Question:
The following is a screen capture of the issue that i'm faced with. The drop down menu is supposed to appear under the second menu item in the top menu.
The HTML is,
'''
<nav class="nav">
<ul>
<li class="menu-item">Hi Alexander!</li>
<li class="menu-item"><a>My Account</a>
<div class="my-sub-menu">
<ul class="sub-list">
<li class="list-item"><a>History</a></li>
<li class="list-item"><a>Personal Details</a></li>
<li class="list-item"><a>Preferences</a></li>
<li class="list-item"><a>Bonuses</a></li>
<li class="list-item"><a>Wishlist</a></li>
<li class="list-item"><a>Newsletter</a></li>
<li class="list-item"><a>Invite Friends</a></li>
<li class="list-item"><a>FAQ</a></li>
<li class="list-item"><a>Sign out</a></li>
</ul>
</div>
</li>
<li class="menu-item"><a>Contact Us</a></li>
<li class="menu-item"><a>Chat</a></li>
<li class="menu-item"><a>Chat</a></li>
</ul>
</nav>
'''
The CSS is as follows,
'''
.nav {
margin-top: 2px;
position: relative;
float: right;
}
.nav > ul {
padding: 0;
margin: 0;
}
.menu-item{
list-style: none;
float: left;
}
.menu-item .my-sub-menu {
visibility: hidden;
position: absolute;
padding: 0;
margin: 0;
}
.menu-item:hover .my-sub-menu {
visibility: visible;
}
.list-item {
list-style: none;
}
'''
I need the sub menu to appear under the second item in the top menu. This is only in firefox and IE but chrome renders it perfectly. I cant figure out what the issue is. Is there at least e fix that i could use for these two browsers? or another alternative to get around this issue.
Tahnk you in advance.
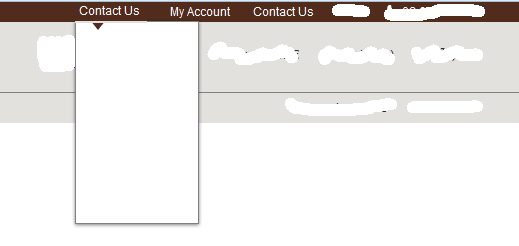
Answer: If you add position:relative to .menu-item it will make the absolute positioning work from the list item itself. The only draw back is if you are using a percentage based width on your drop down it will take the width of the parent li as 100% so a pixel width may have to be specified.